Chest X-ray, PA view. Patient: 48 years old, sex M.
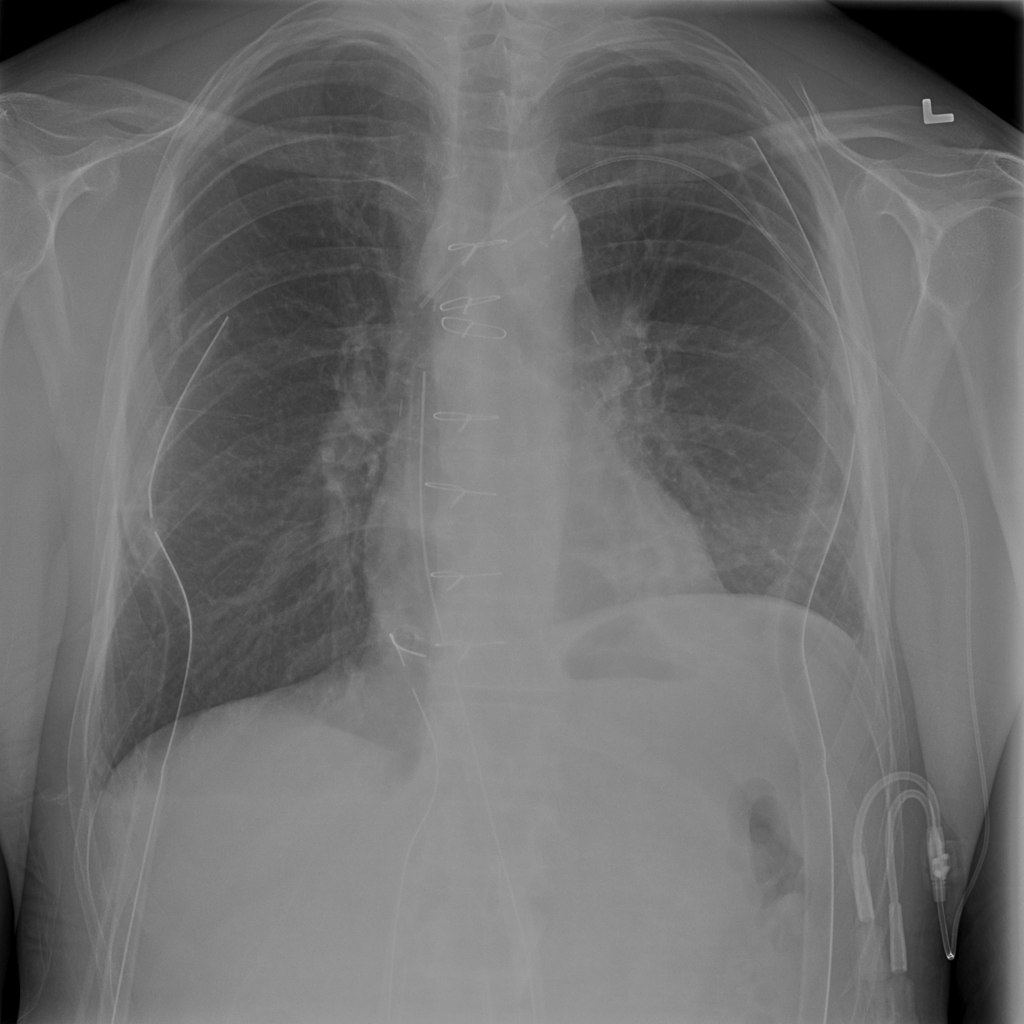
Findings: Pneumothorax